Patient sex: M
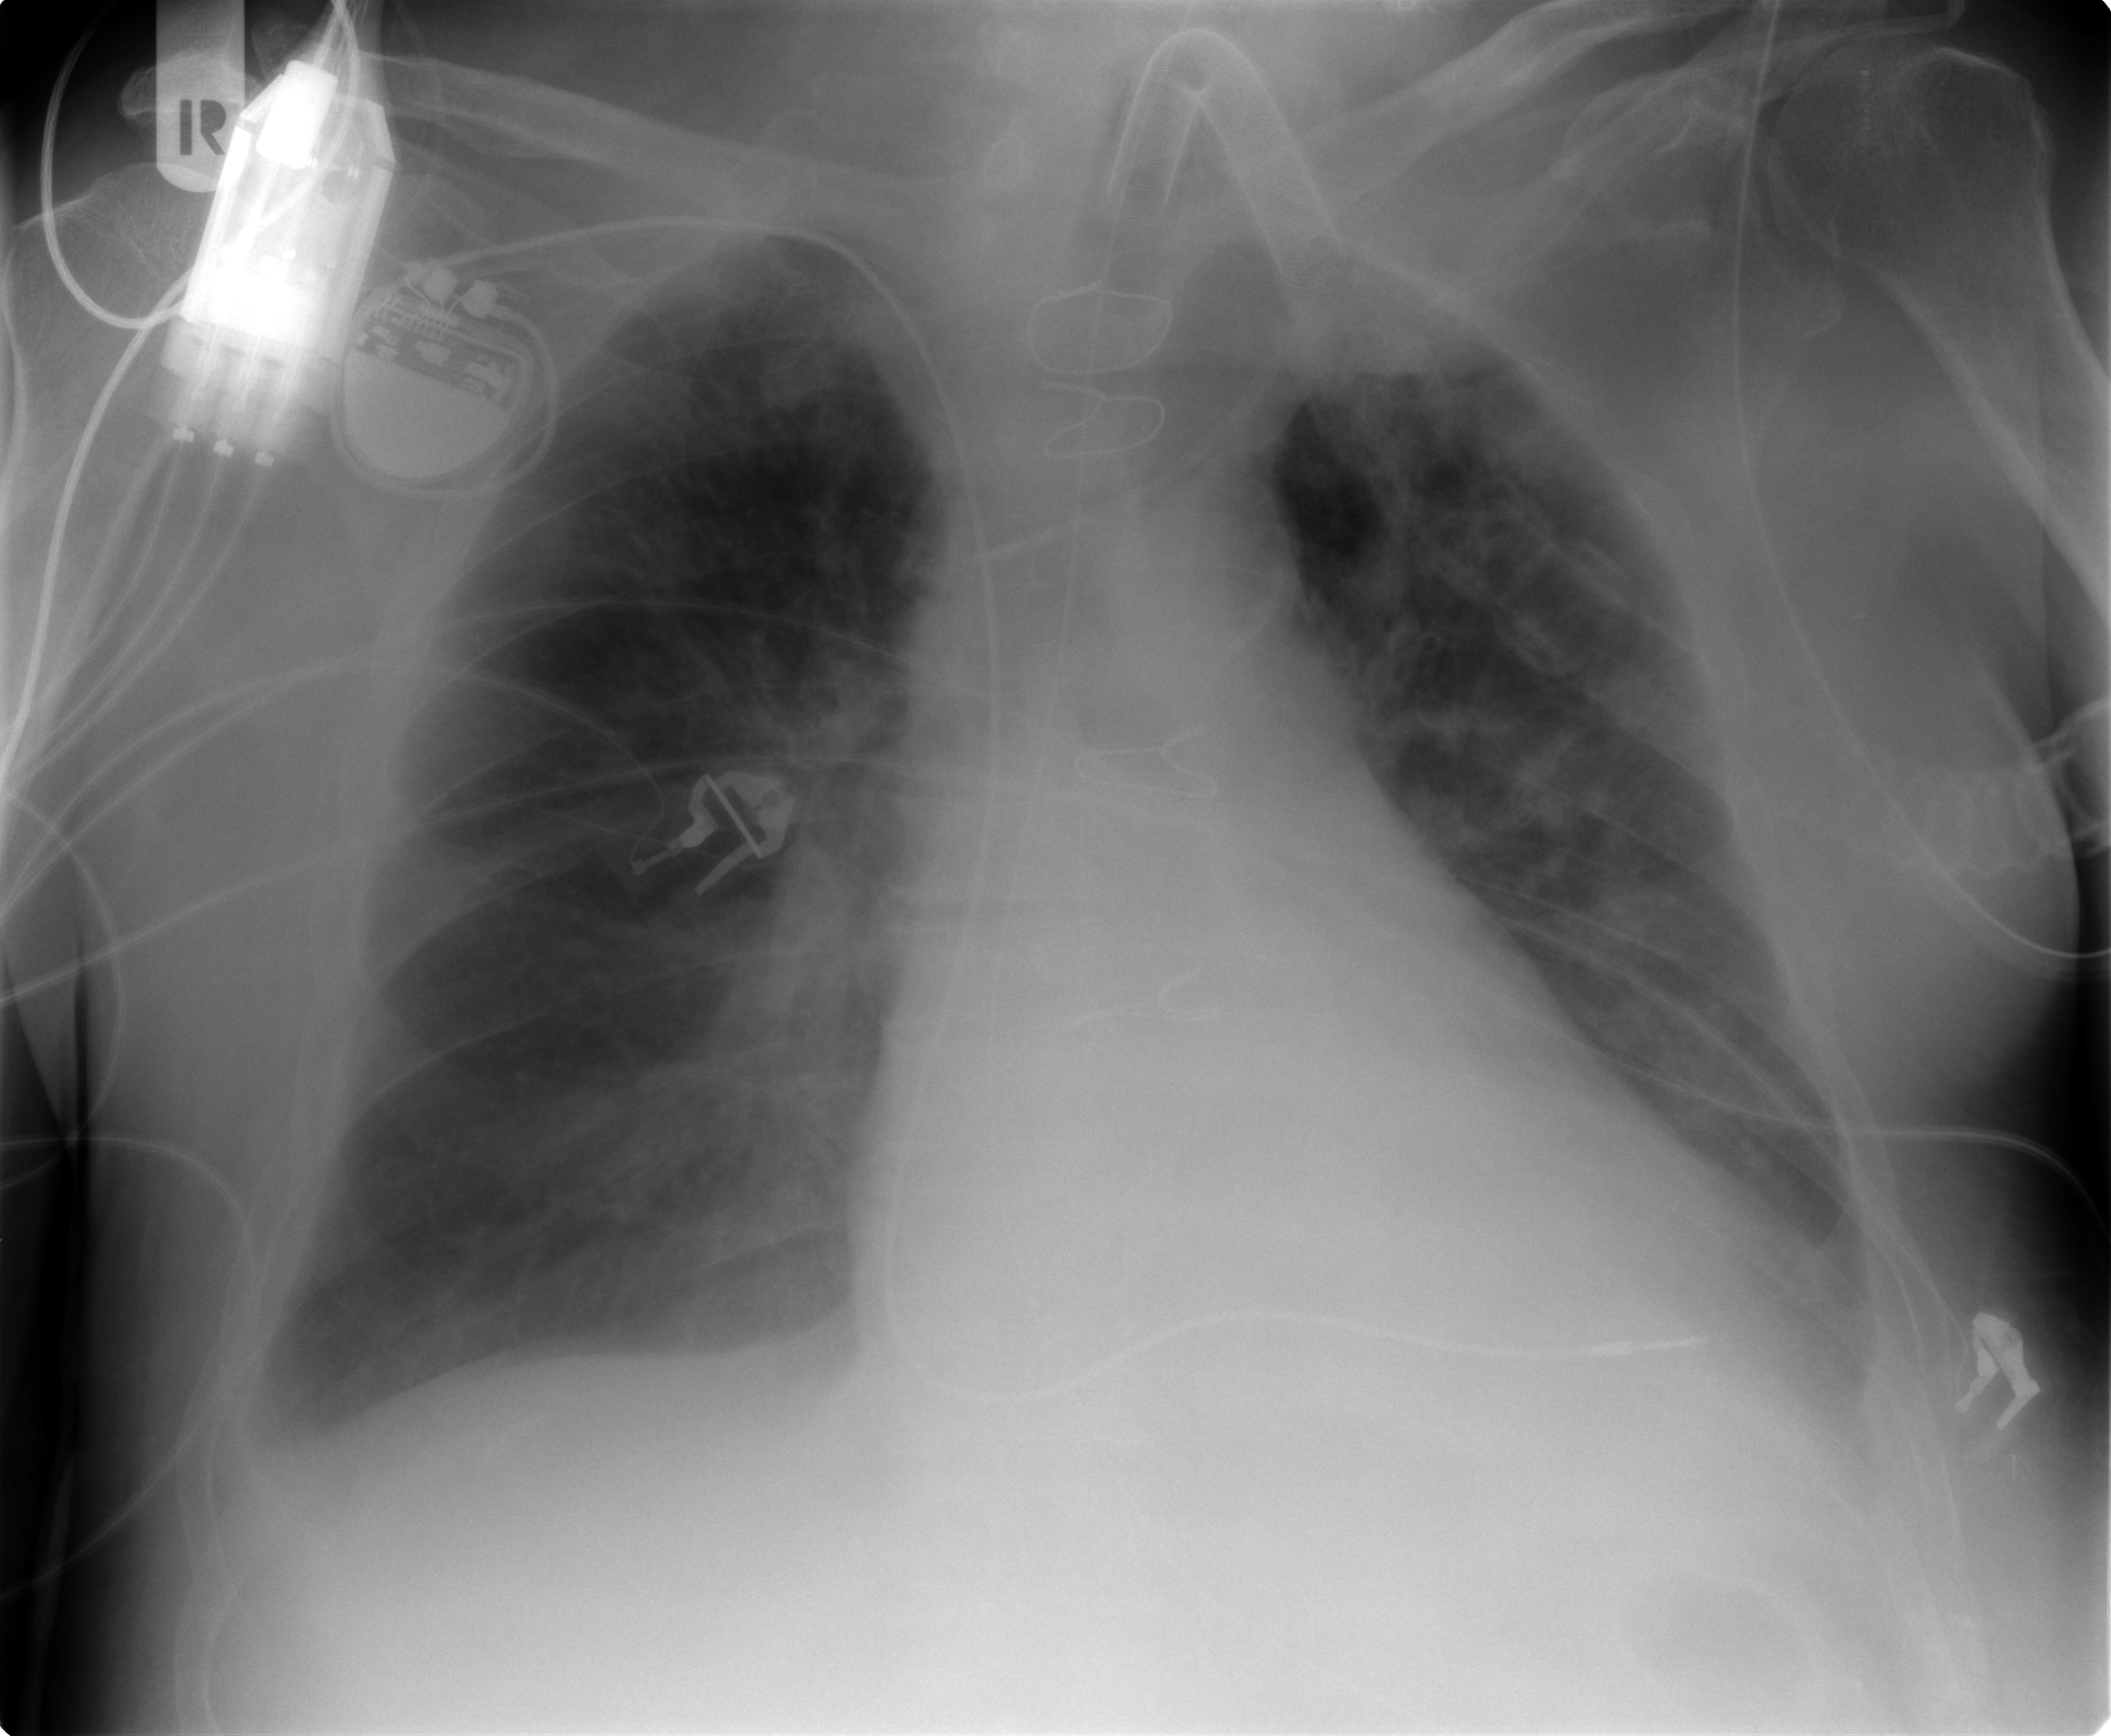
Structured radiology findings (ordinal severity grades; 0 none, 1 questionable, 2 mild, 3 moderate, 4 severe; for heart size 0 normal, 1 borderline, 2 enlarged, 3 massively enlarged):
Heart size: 2
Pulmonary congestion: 2
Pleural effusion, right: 0
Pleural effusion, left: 0
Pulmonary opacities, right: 0
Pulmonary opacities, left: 2
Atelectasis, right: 2
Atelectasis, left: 3